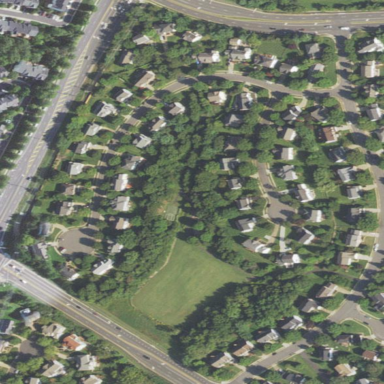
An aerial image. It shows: This residential area consists of single-family homes.